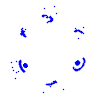
Particle: proton